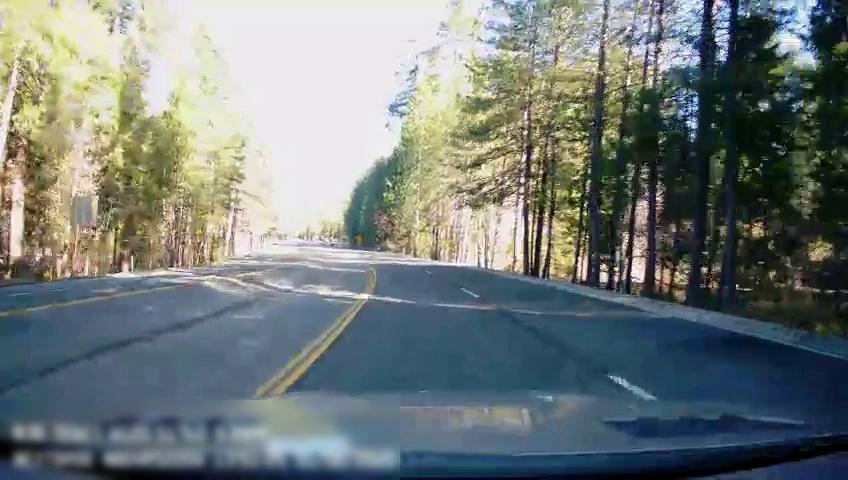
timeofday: Day
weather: Sunny
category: Drivable Space
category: Lanes | Alternate Lane
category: Lanes | Alternate Lane
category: Lanes | Current Lane
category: Lanes | Alternate Lane
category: Lanes | Opposite Lane
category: Lanes | Opposite Lane